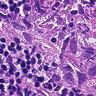
Metastatic tissue present: yes